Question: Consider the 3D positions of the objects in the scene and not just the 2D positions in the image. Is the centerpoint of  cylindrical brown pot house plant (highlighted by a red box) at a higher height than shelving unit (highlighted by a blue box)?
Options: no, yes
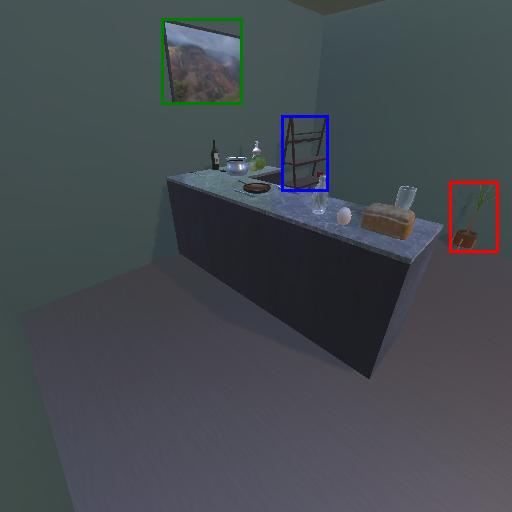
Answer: no